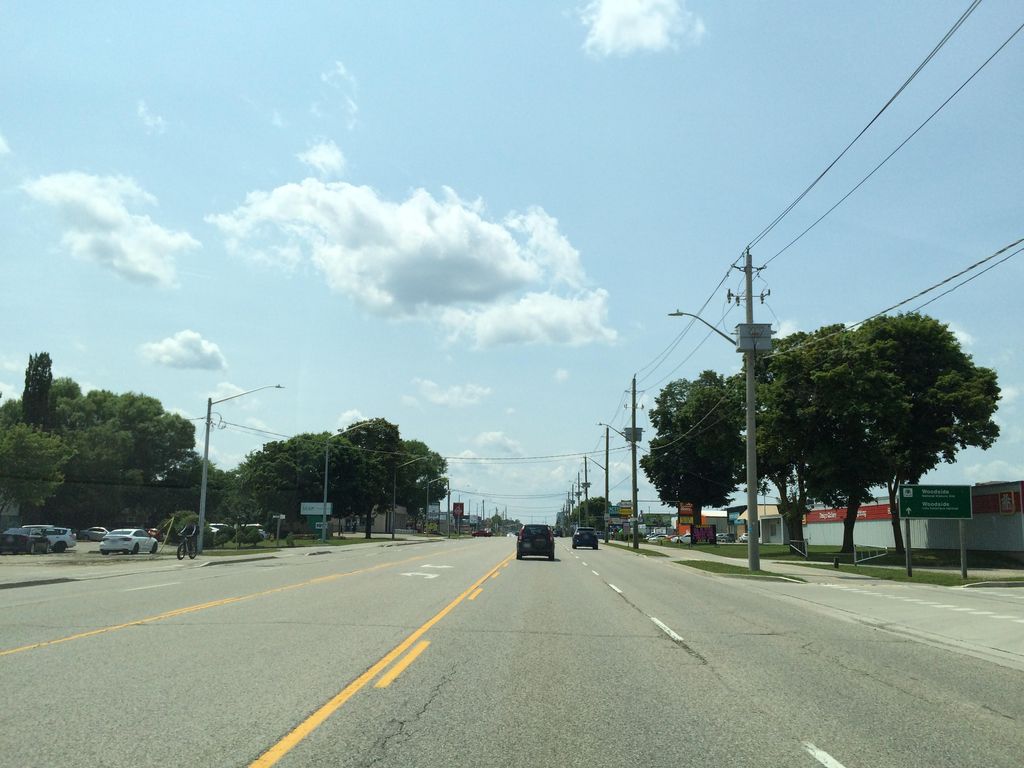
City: kitchener-waterloo